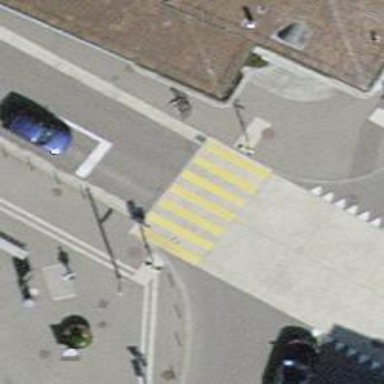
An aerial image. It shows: Kerb barrier.